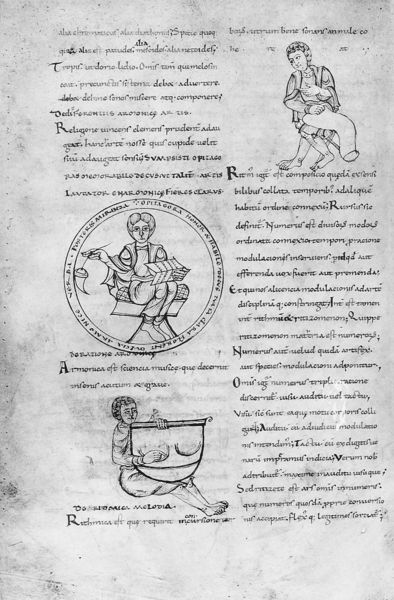
Titel: Sammelhandschrift mit musikalischen Theorien
Standort: Frankreich (EU - F)
Institution: Paris, Bibliothèque Nationale
Schlagwörter: mann, zeichnung, blatt, kreis, rund, schrift, bilder, zeigen, buch, illustration, text, mittelalter, gelehrter, schreiber, handschrift, kessel, zeichnungen, latein, schriftband, buchmalerei, erklärungen